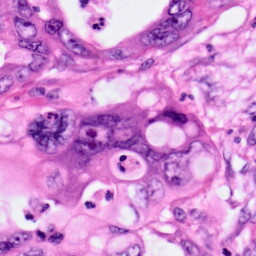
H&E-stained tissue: Pancreatic